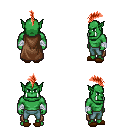
a pixel art fantasy rpg character, male body template, orc, green skin, brown cape, teal pants, red mohawk hairstyle, white cloth bandages, brown slippers, four views (front, back, left, right), 2x2 character sprite sheet, small pixel art, hard edges, no anti-aliasing